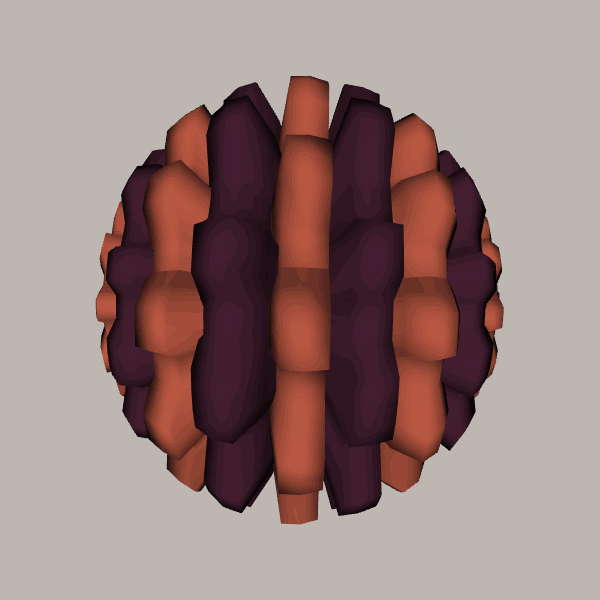
Background: light